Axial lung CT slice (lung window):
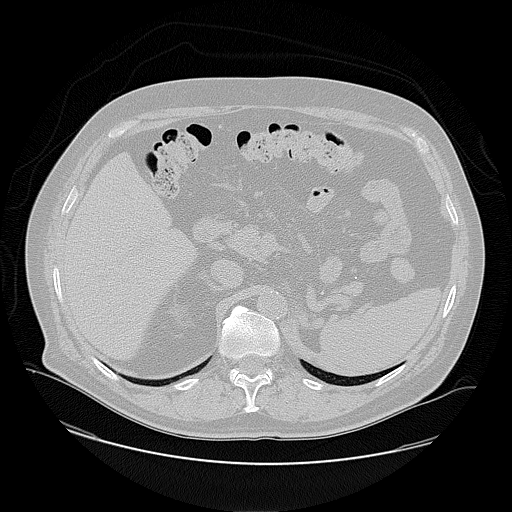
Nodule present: no